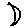
Label: moon